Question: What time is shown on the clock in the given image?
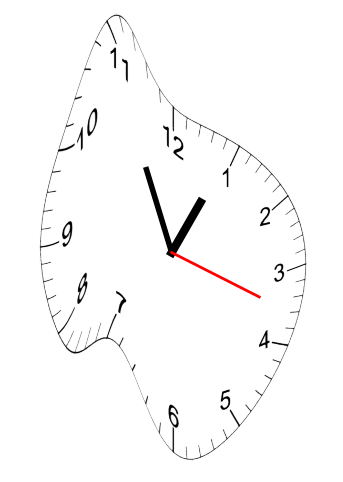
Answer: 12:55:18